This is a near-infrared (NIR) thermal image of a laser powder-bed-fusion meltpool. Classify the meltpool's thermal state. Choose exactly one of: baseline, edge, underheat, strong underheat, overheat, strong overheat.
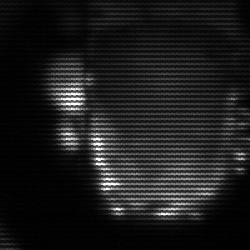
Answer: baseline